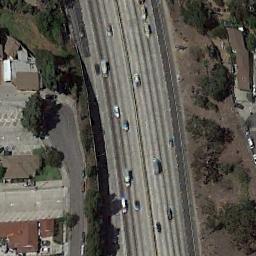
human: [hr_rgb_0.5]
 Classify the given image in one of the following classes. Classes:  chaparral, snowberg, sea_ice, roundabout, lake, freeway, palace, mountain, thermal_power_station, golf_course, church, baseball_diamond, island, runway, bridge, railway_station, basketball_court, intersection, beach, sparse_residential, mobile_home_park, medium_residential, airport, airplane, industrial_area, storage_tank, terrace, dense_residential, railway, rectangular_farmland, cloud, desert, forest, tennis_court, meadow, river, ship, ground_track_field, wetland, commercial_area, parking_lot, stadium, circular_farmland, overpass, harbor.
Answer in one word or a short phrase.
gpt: freeway